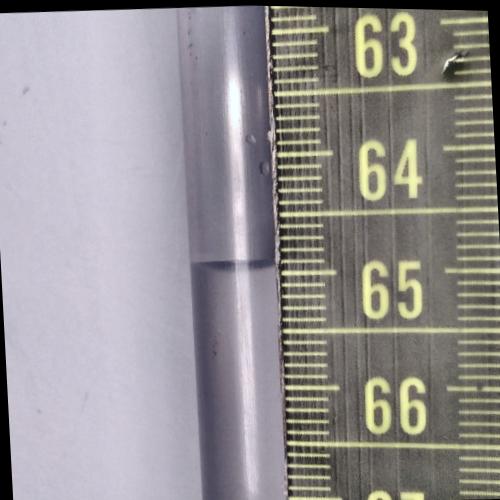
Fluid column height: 64.9 cm